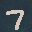
Label: 7